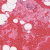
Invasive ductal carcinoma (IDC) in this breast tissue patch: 0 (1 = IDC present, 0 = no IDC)